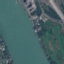
Land use / land cover: River